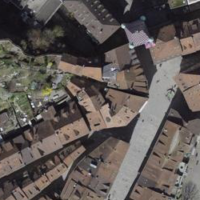
EUNIS habitat code: 54
Species observed at this site:
Tachymarptis melba
Lamium galeobdolon
Cymbalaria muralis